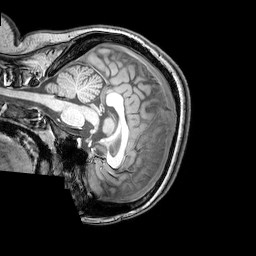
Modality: T1w
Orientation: sagittal
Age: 25
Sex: female
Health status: healthy
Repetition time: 0.081 s
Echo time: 0.037 s